Aerial crown-view tile of a tropical tree (Barro Colorado Island, Panama), acquired 20250317:
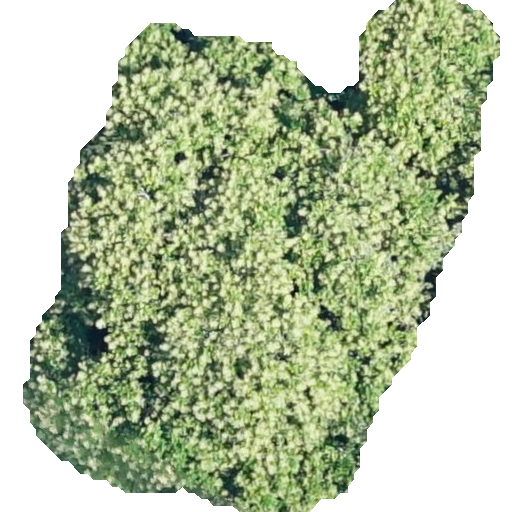
Species: Anacardium excelsum
GBIF accepted scientific name: Anacardium excelsum
Crown area: 250.234 m²